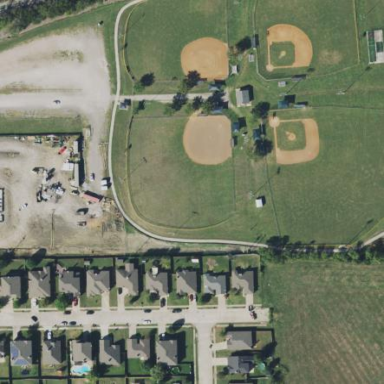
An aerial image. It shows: Baseball pitch for leisure and sports activities.